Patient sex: F
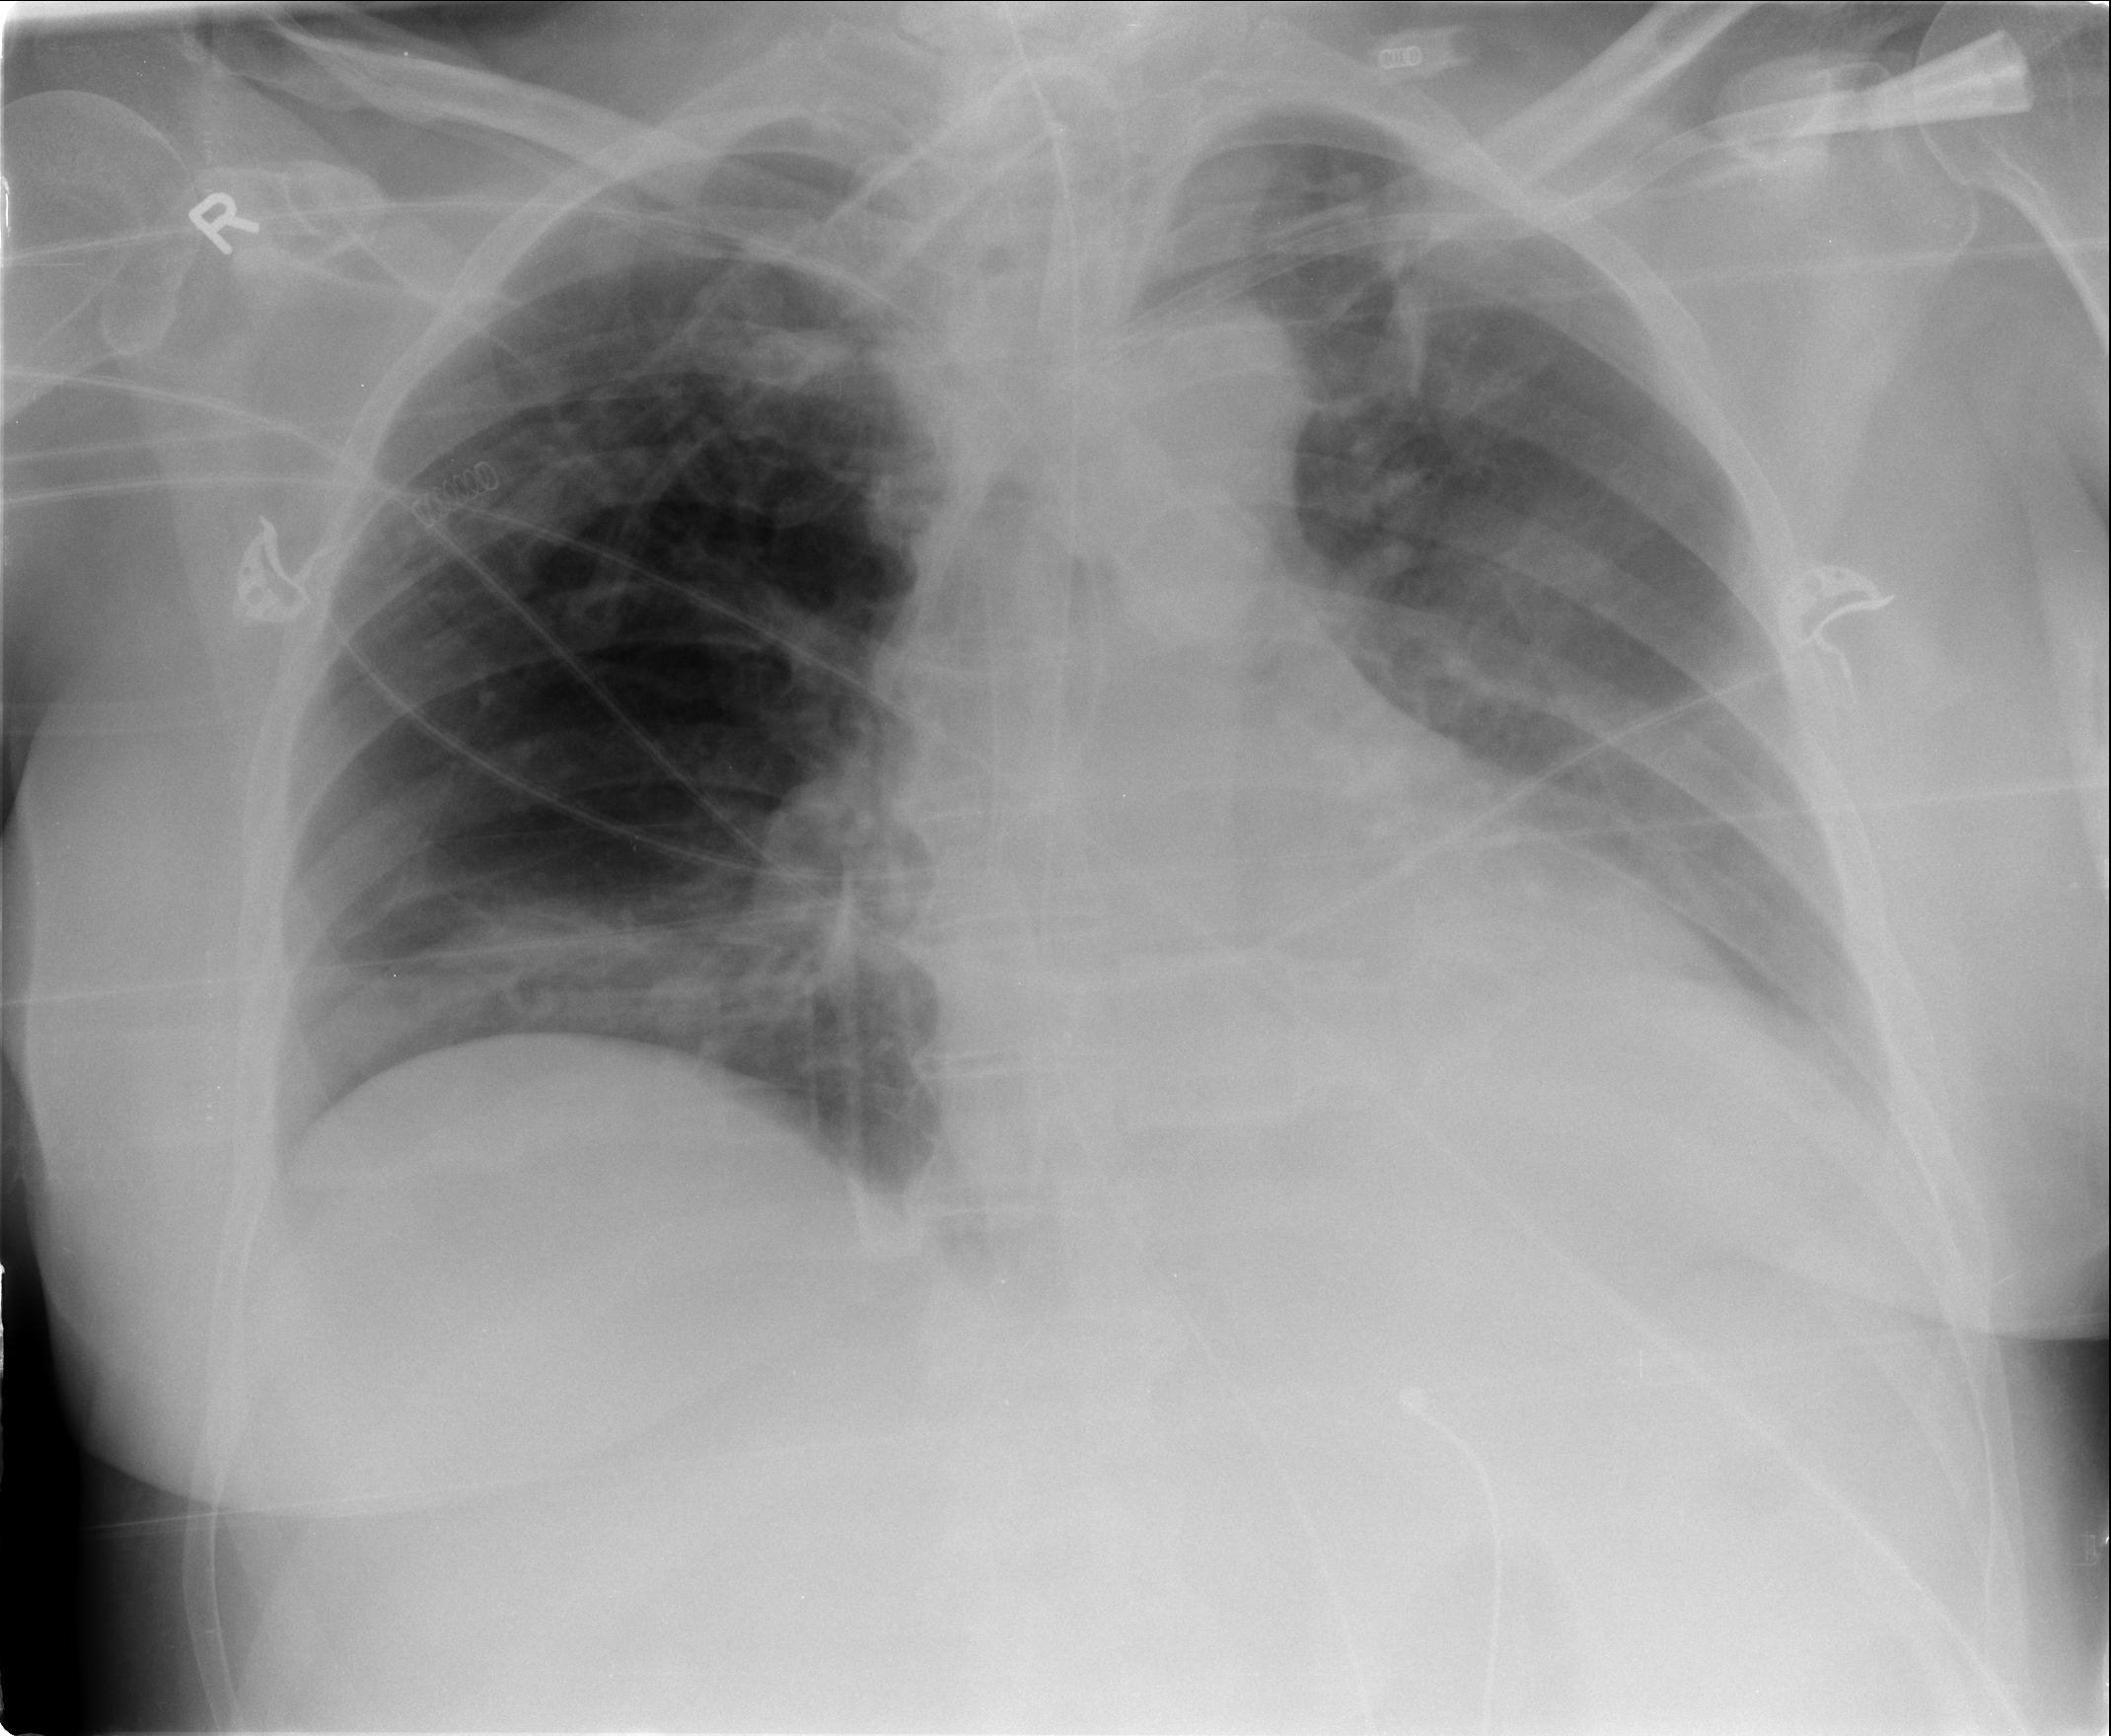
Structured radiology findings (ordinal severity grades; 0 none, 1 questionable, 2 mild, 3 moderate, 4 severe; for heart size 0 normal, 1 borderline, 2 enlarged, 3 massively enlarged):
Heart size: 1
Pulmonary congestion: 2
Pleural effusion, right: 0
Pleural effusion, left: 2
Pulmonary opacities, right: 2
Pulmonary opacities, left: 1
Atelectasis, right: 2
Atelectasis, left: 2